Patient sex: M
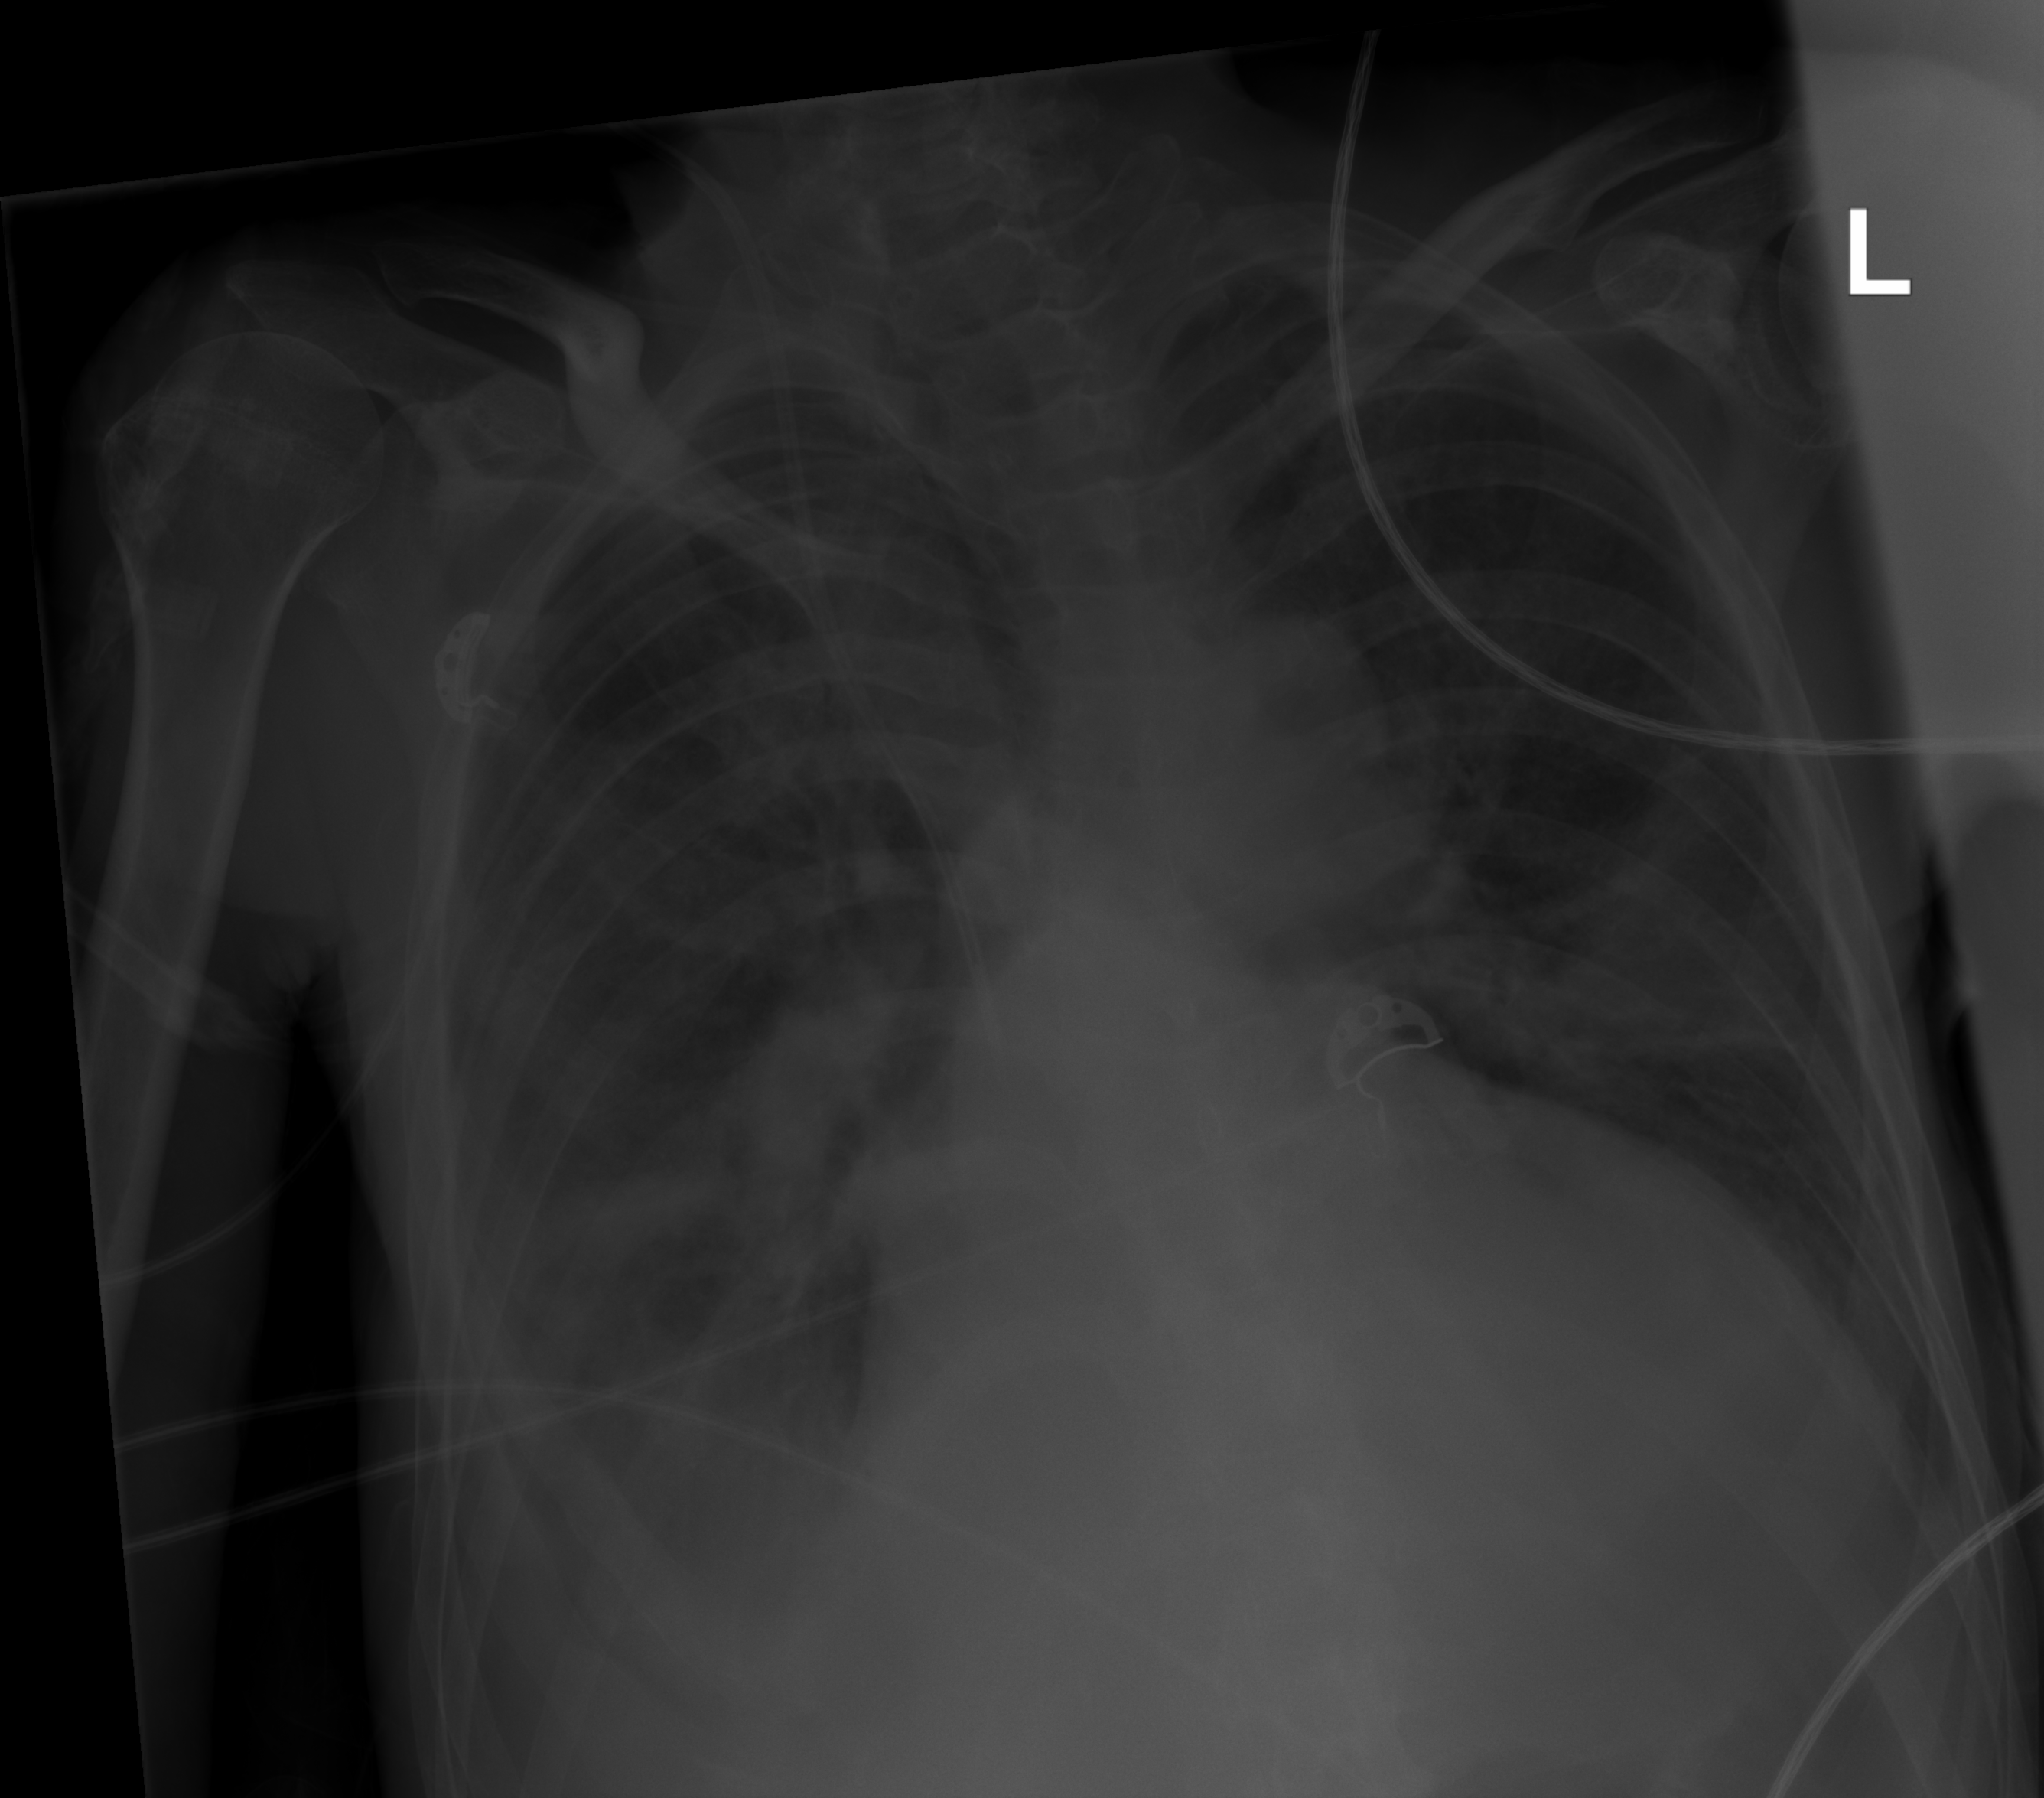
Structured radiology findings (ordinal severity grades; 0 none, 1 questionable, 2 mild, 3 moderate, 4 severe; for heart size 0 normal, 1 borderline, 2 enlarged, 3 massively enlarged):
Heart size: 3
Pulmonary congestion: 2
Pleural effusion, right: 3
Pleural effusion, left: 2
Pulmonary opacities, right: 2
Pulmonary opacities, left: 2
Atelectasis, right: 3
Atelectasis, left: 2